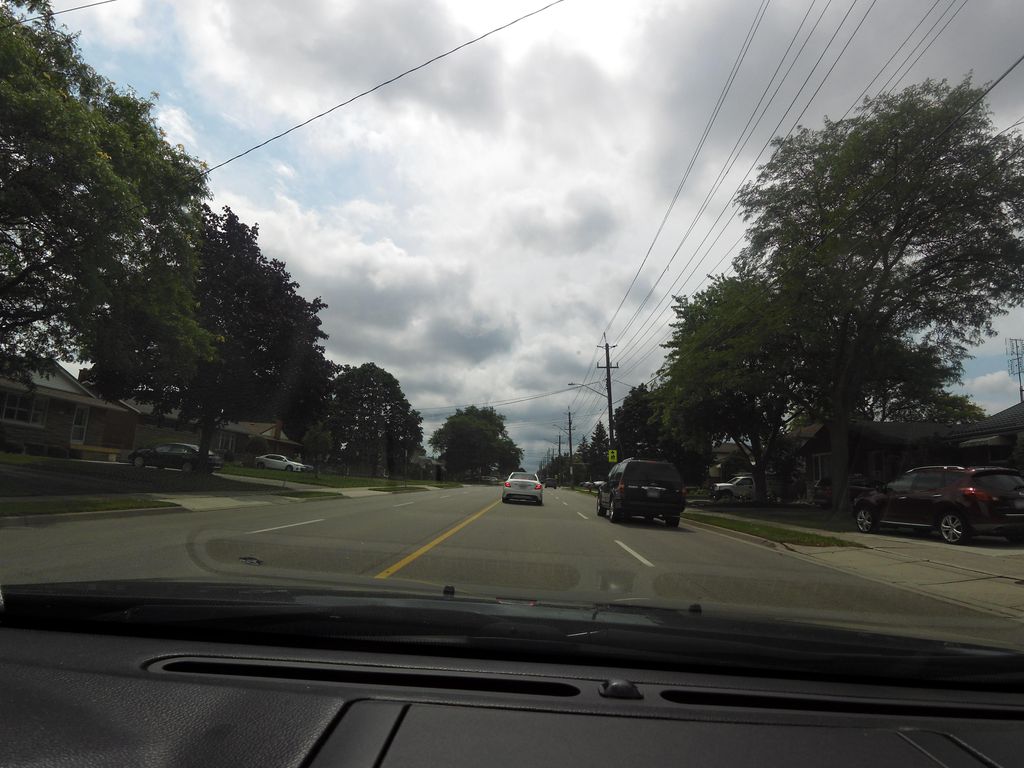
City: hamilton